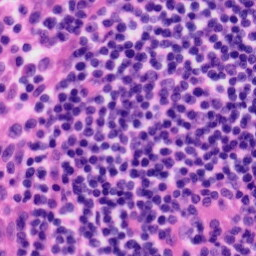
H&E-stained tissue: Tonsil